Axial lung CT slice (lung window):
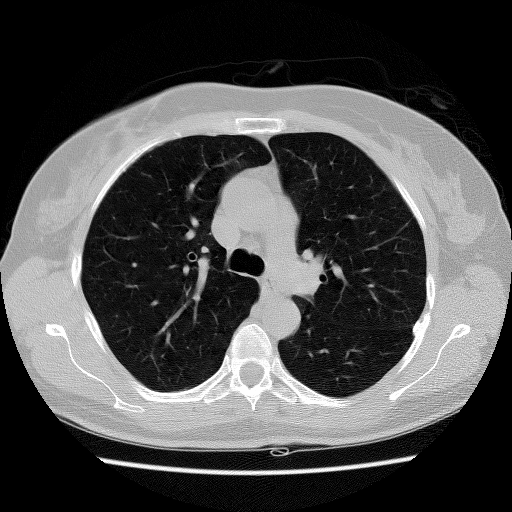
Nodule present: no